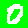
Digit: 0